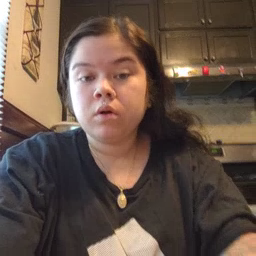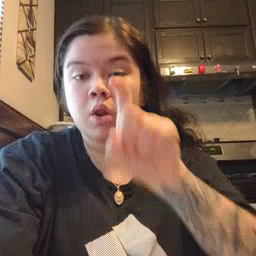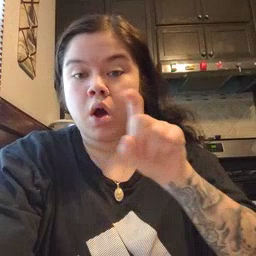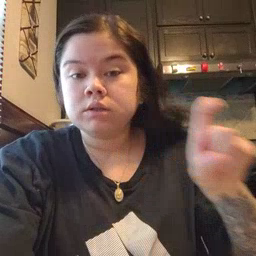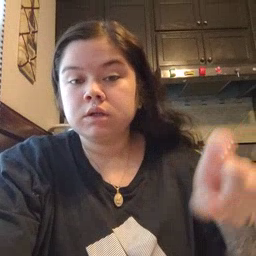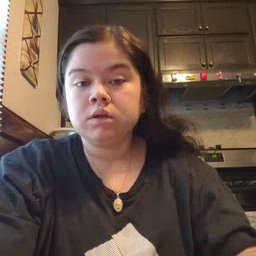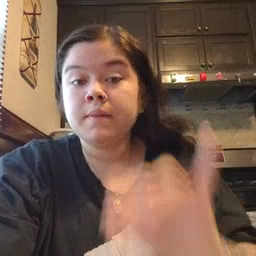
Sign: closet